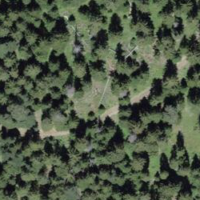
EUNIS habitat code: 43
Species observed at this site:
Rubus saxatilis